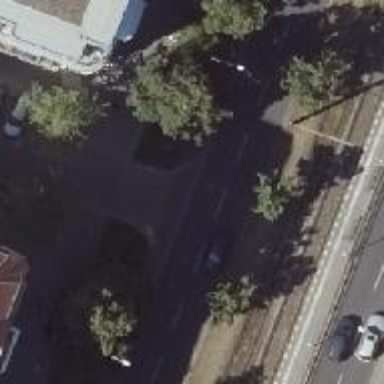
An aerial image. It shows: Residential road with asphalt surface. There are separate sidewalks on both sides and opposite cycleway.